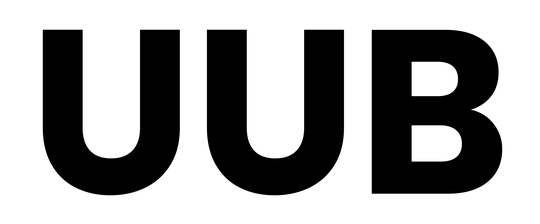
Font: Poppins-Bold